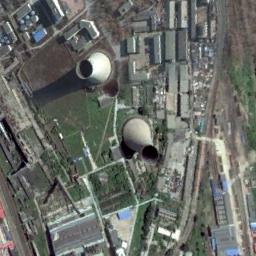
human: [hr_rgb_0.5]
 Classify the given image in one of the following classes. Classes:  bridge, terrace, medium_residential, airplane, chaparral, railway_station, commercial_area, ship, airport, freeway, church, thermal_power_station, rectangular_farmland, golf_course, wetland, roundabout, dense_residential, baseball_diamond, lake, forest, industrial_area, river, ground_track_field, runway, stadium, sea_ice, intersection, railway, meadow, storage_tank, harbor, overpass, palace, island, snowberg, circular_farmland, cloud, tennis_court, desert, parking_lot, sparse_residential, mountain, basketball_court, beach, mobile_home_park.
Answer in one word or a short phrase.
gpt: thermal_power_station